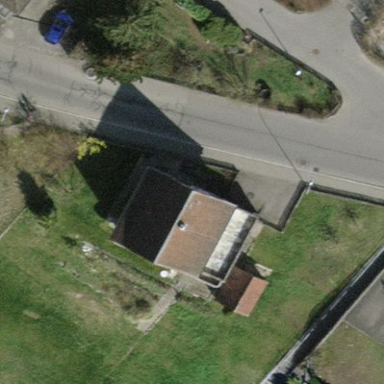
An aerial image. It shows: Building with pitched roof.